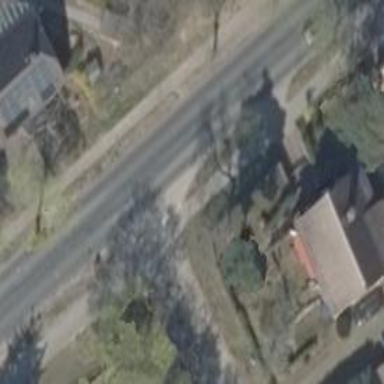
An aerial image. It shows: Residential road.